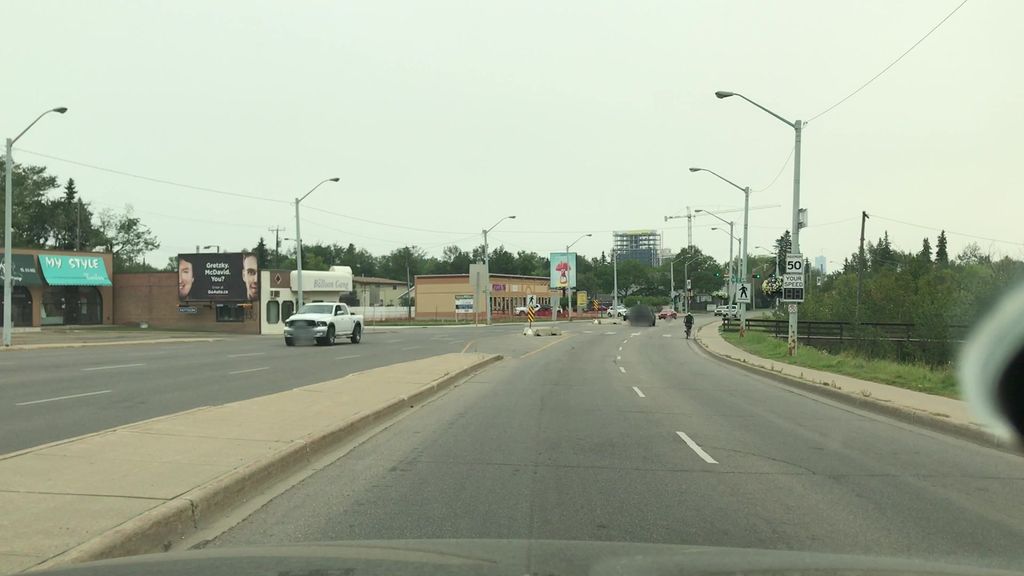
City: edmonton